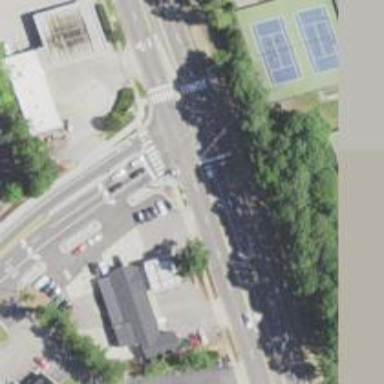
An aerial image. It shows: Unmarked crossing on footway.